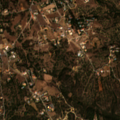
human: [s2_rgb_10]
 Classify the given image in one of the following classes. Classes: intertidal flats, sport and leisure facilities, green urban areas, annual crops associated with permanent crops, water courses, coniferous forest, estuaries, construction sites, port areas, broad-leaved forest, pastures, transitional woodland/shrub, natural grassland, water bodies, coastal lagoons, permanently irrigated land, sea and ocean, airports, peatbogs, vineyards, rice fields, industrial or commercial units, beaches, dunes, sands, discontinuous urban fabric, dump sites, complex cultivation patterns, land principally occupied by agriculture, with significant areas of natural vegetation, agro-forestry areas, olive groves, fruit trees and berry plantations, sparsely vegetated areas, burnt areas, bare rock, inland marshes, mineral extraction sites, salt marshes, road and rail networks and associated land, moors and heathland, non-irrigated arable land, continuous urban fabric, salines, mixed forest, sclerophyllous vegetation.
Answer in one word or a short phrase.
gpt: complex cultivation patterns, sclerophyllous vegetation, transitional woodland/shrub